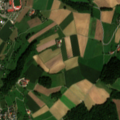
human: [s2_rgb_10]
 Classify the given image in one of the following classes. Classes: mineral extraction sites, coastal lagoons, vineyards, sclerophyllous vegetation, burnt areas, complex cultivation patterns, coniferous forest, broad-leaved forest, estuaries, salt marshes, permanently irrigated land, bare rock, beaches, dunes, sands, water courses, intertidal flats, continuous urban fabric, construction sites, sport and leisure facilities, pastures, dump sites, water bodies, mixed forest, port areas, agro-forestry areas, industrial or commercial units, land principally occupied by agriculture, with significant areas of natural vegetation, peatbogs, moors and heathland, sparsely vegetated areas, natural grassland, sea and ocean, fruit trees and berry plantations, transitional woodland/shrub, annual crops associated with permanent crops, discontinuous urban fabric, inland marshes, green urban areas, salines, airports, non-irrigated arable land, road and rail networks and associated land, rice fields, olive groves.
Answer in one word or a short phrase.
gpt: discontinuous urban fabric, non-irrigated arable land, broad-leaved forest, coniferous forest